Brain MRI, t2w sequence, axial 2D slice.
Patient: age 35, sex F, weight 95 kg, height 1.95 m
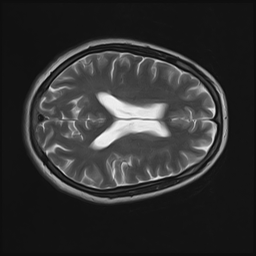